Question: Any idea why the following dropdownlist won't validate with required field as type int (the "Title" field below)?
'''
[Required] // This works!
[Display(Name = "Name")]
public string Name { get; set; }
[Required] // This doesn't work
[Display(Name = "Title")]
public int TitleId { get; set; }
<div class="editor-label">
@Html.LabelFor(model => model.Name, "Name")
</div>
<div class="editor-field">
@Html.EditorFor(model => model.Name)
@Html.ValidationMessageFor(model => model.Name, "This can't be blank!")
</div>
<div class="editor-label">
@Html.LabelFor(model => model.TitleId, "Title")
</div>
<div class="editor-field">
@Html.DropDownListFor(model => model.TitleId, (SelectList)ViewBag.TitleId, String.Empty)
@Html.ValidationMessageFor(model => model.TitleId)
</div>
'''

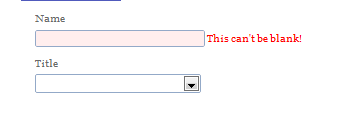
Answer: According to <URL>
Try this:
'''
@Html.DropDownListFor(model =>
model.TitleId, (SelectList)ViewBag.TitleIdList, String.Empty)
'''
with your SelectList renamed to 'TitleIdList' accordingly.